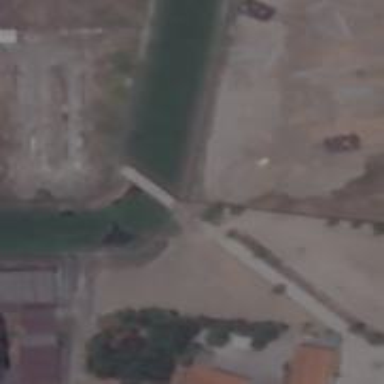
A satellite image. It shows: Service road on bridge.